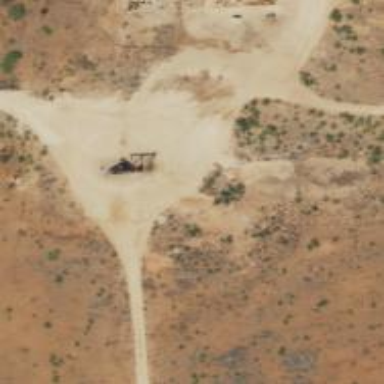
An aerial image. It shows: Petroleum well.